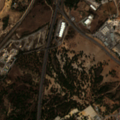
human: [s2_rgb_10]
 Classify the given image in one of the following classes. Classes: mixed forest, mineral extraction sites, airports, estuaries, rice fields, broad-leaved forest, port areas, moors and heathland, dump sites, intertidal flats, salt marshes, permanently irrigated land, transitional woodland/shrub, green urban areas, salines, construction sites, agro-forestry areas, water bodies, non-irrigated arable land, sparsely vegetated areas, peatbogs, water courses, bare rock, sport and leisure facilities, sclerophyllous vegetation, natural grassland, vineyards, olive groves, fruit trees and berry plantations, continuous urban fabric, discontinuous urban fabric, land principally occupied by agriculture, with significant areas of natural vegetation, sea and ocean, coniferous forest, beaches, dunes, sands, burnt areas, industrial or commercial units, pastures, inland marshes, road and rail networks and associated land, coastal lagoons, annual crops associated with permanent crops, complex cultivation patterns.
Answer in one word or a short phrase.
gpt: industrial or commercial units, dump sites, complex cultivation patterns, agro-forestry areas, broad-leaved forest